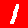
Digit: 1